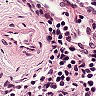
Metastatic tissue present: no